Interaction volume radius: 5 \u00c5
Interaction volume height: 50 \u00c5
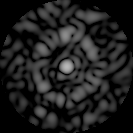
Disorder parameter: 0.7293